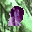
Label: 8